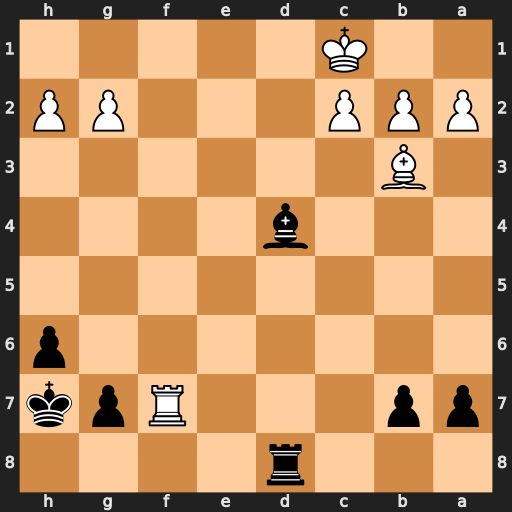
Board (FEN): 3r4/pp3Rpk/7p/8/3b4/1B6/PPP3PP/2K5
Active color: b
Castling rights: -
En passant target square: -
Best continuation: Be3+ Kb1 Rd1#